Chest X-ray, PA view. Patient: 30 years old, sex M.
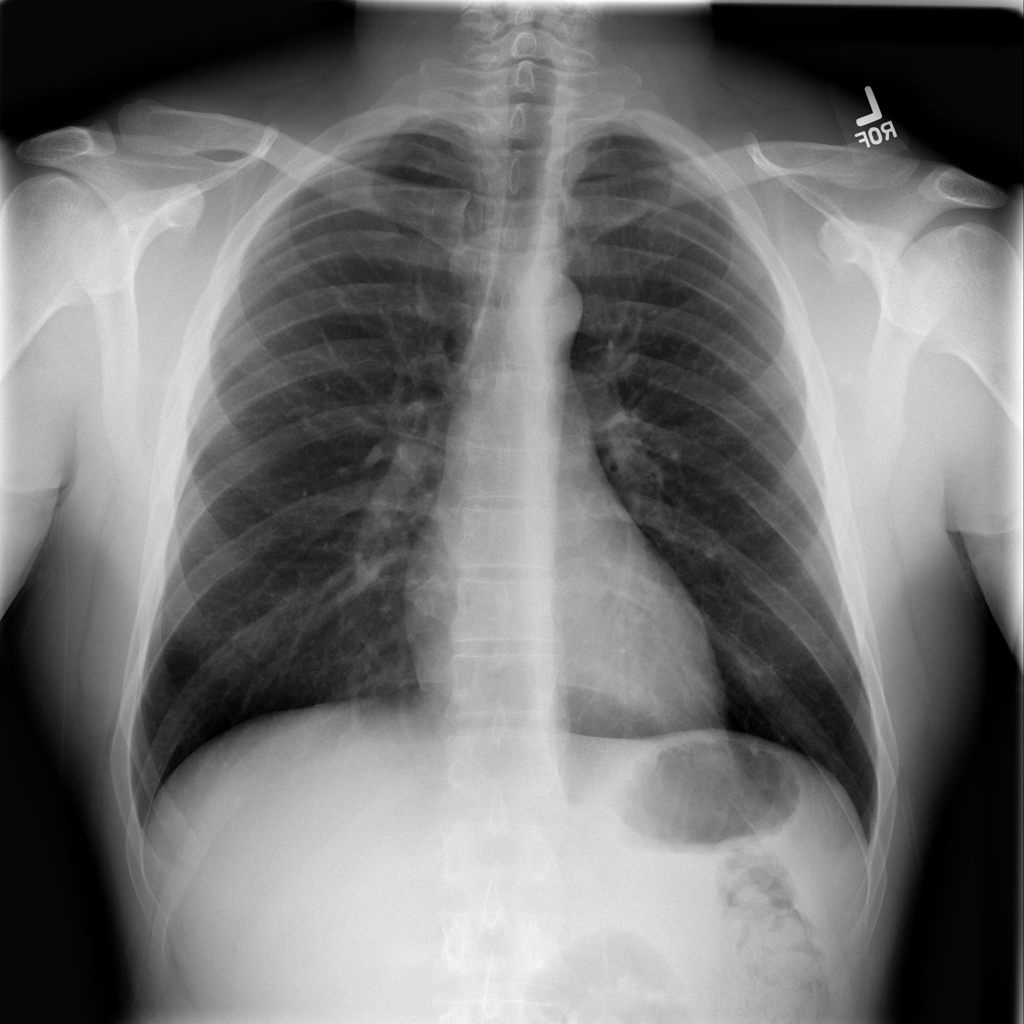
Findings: No Finding